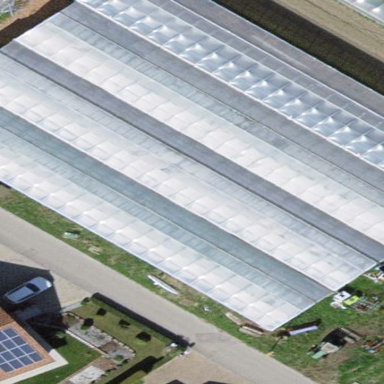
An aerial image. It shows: Greenhouse.